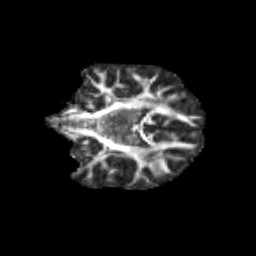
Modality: FA
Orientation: coronal
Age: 12
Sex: female
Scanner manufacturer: siemens
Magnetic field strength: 3 T
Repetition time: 3.8 s
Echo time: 0.07 s